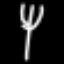
Label: fork